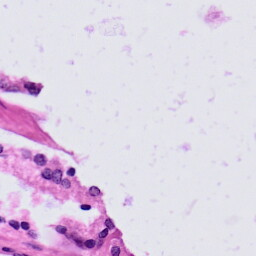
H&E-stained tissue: Prostate